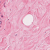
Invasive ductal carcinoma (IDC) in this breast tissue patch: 0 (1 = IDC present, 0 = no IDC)